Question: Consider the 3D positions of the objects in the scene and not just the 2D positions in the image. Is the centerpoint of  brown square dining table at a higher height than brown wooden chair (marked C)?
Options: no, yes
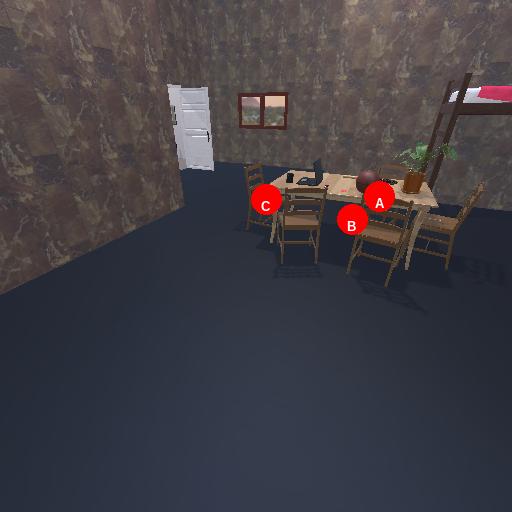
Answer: no